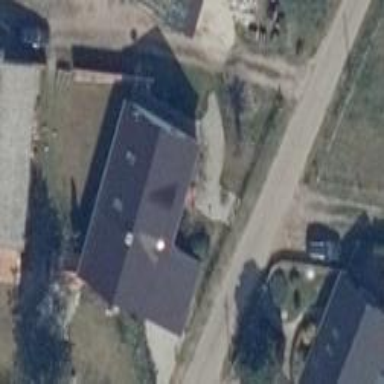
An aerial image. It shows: Detached building.